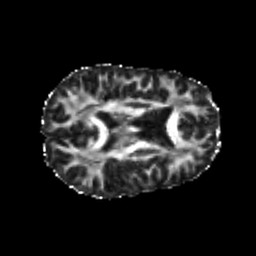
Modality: FA
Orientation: axial
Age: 21
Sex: female
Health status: healthy
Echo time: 0.074 s